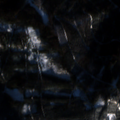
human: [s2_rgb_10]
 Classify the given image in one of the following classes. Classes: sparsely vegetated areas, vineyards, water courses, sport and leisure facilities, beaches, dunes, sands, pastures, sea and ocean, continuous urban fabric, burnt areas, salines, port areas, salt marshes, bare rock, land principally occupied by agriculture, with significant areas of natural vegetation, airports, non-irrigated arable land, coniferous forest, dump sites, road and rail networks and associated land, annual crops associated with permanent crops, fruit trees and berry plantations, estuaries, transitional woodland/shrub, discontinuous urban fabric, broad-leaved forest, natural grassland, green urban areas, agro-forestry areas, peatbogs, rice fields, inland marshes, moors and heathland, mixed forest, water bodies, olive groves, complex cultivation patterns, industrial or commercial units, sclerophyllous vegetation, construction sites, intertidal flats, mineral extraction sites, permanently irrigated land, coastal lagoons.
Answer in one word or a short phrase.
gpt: coniferous forest